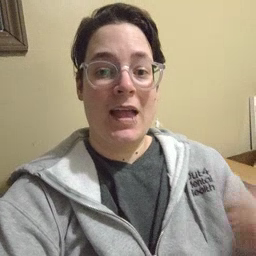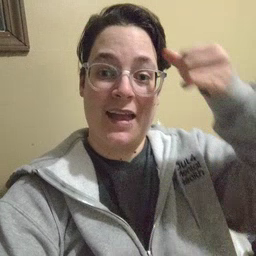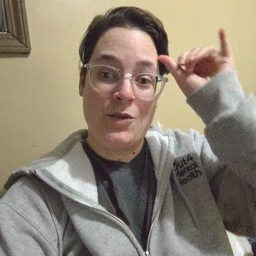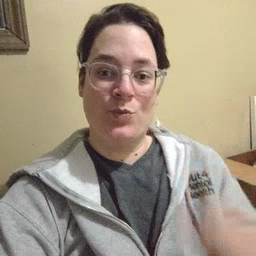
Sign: cow